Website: bh-photo
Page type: account-dashboard
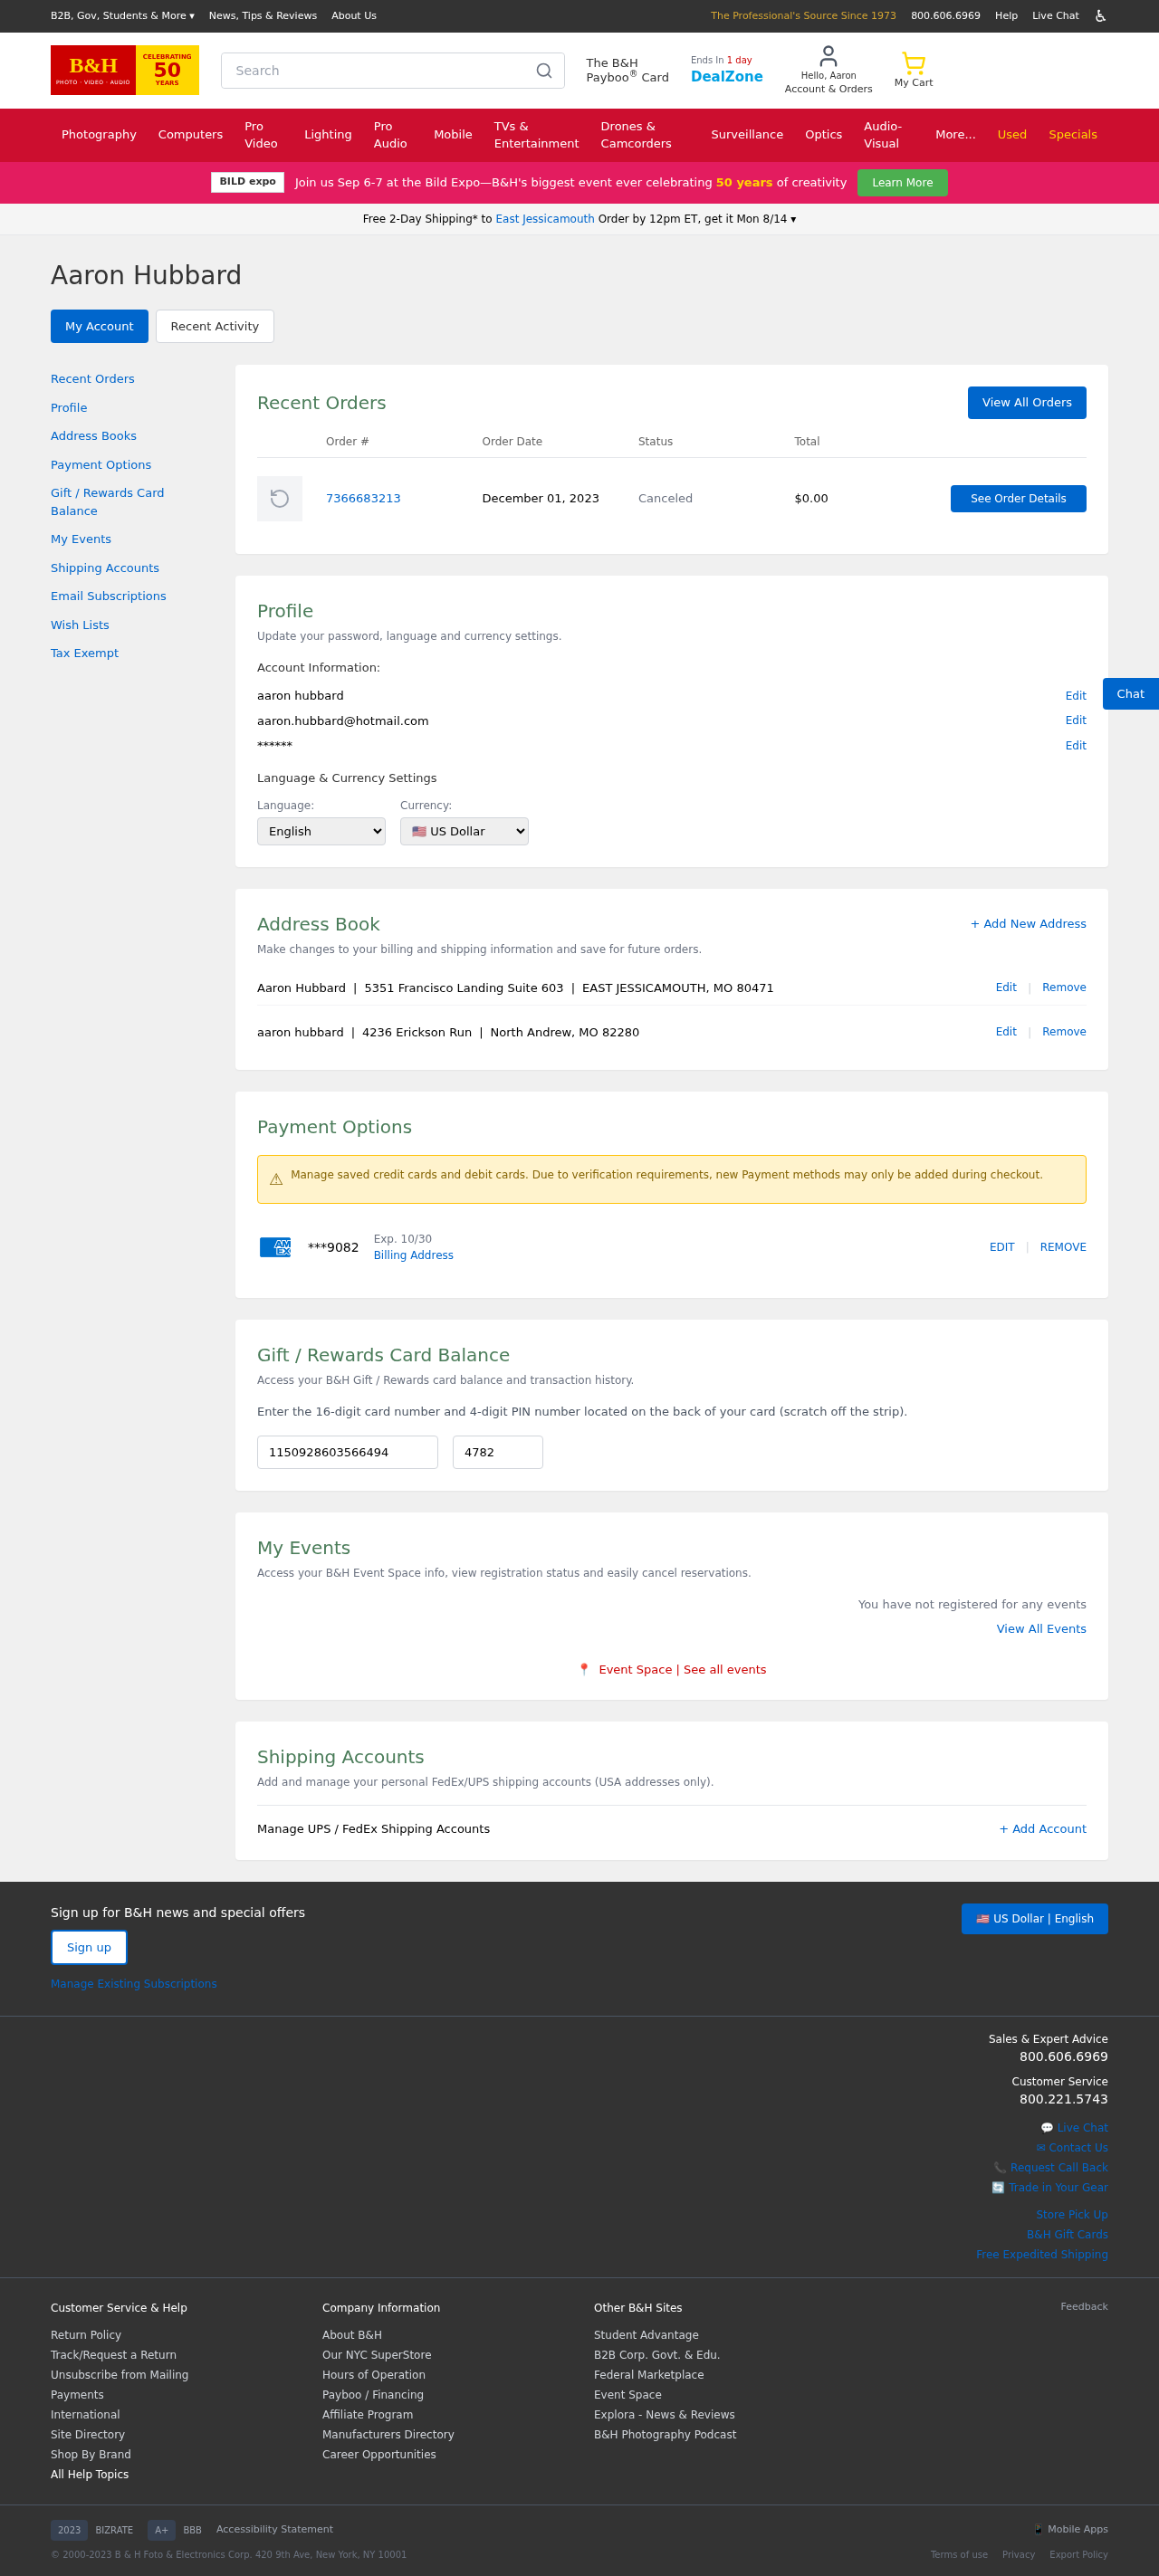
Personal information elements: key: PII_CARD_EXPIRY
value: Exp. 10/30
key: PII_CARD_LAST4
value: ***9082
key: PII_CITY
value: East Jessicamouth
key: PII_EMAIL
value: aaron.hubbard@hotmail.com
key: PII_FIRSTNAME
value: Aaron
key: PII_FULLNAME
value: Aaron Hubbard
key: PII_LOCATION1_CITY_STATE_ZIP
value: North Andrew, MO 82280
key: PII_LOCATION1_STREET
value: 4236 Erickson Run
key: PII_STREET
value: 5351 Francisco Landing Suite 603
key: PII_FULLNAME2
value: aaron hubbard
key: PII_FULLNAME3
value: Aaron Hubbard
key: PII_CITY_STATE_ZIP
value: EAST JESSICAMOUTH, MO 80471
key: PII_FULLNAME4
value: aaron hubbard
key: PII_GIFT_CODE
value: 1150928603566494
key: PII_GIFT_PIN
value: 4782
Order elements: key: ORDER_ID
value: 7366683213
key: ORDER_DATE
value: December 01, 2023
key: ORDER_TOTAL
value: $0.00
Search elements: key: HEADER_SEARCH
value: Search